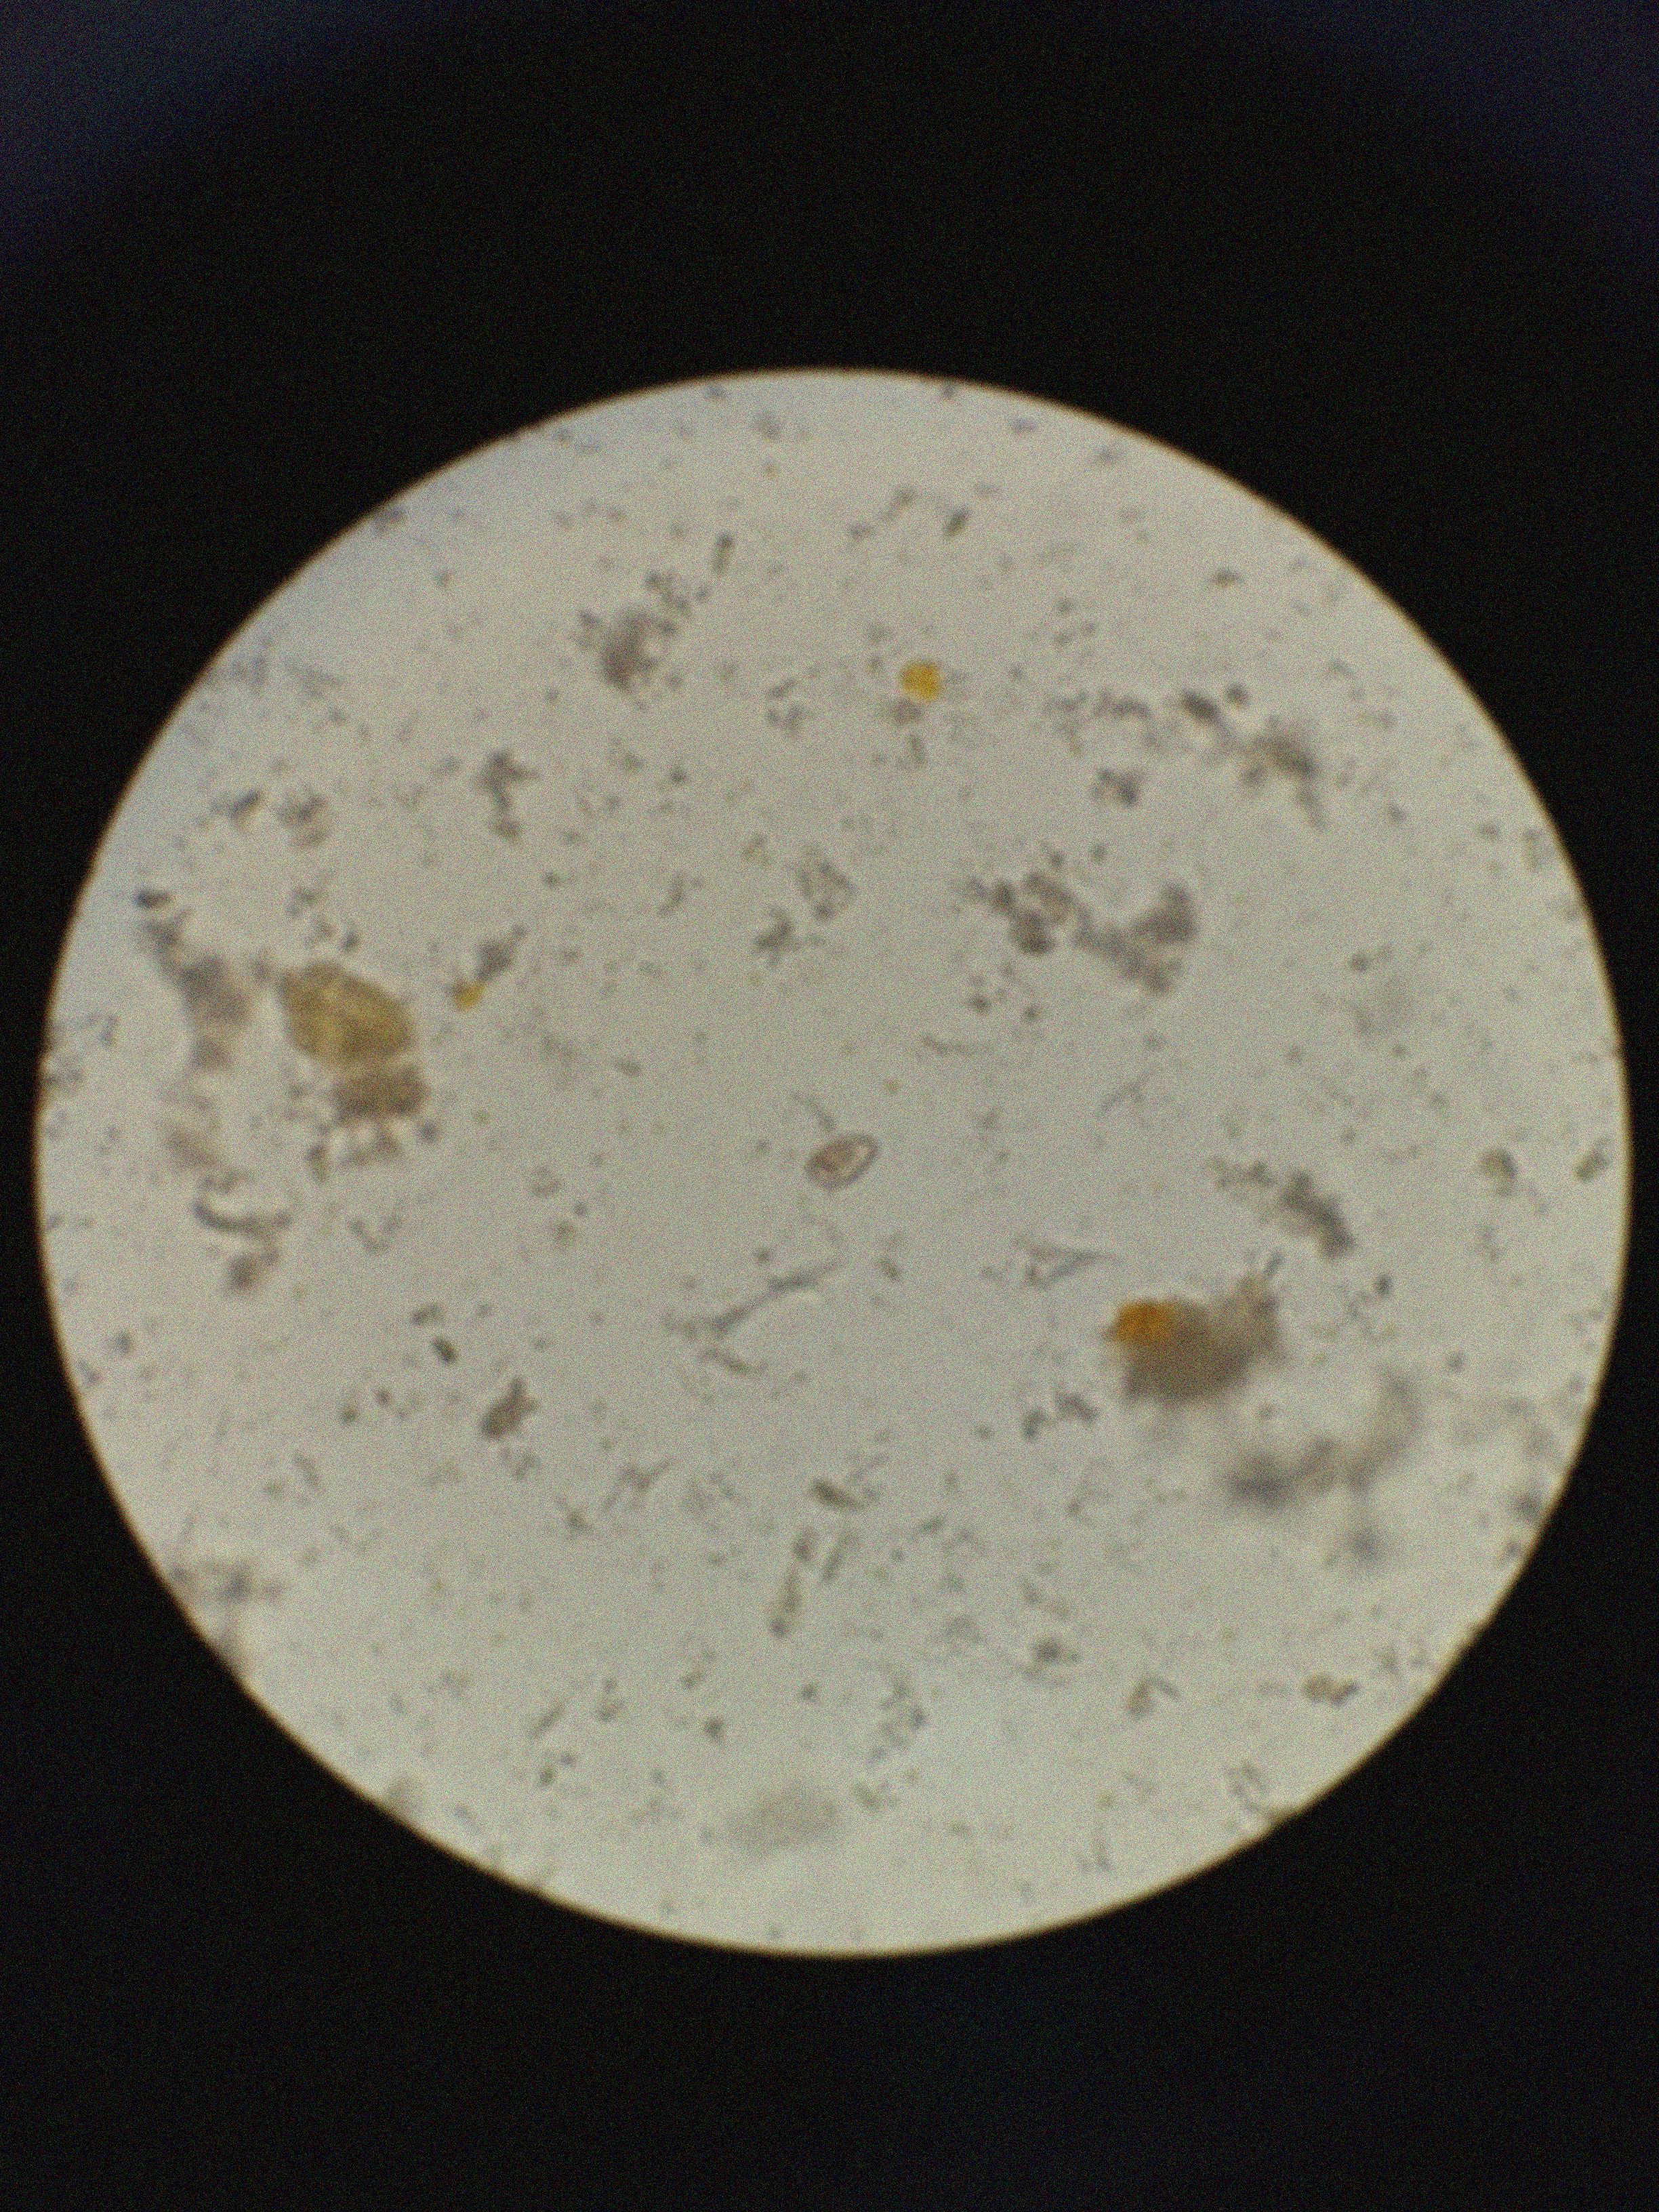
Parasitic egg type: Opisthorchis viverrine